Question: The goal is to place a certain number of queens so that there is one queen in each row and column. Queens cannot attack each other, and newly placed queens cannot be captured by existing knights, but there is no need to consider whether knights can be attacked by queens. Each square on the board has a specific color, representing the cost of placing a new queen on that square. The goal is to minimize this cost while meeting these requirements (considering only the minimum cost incurred by newly added queens).
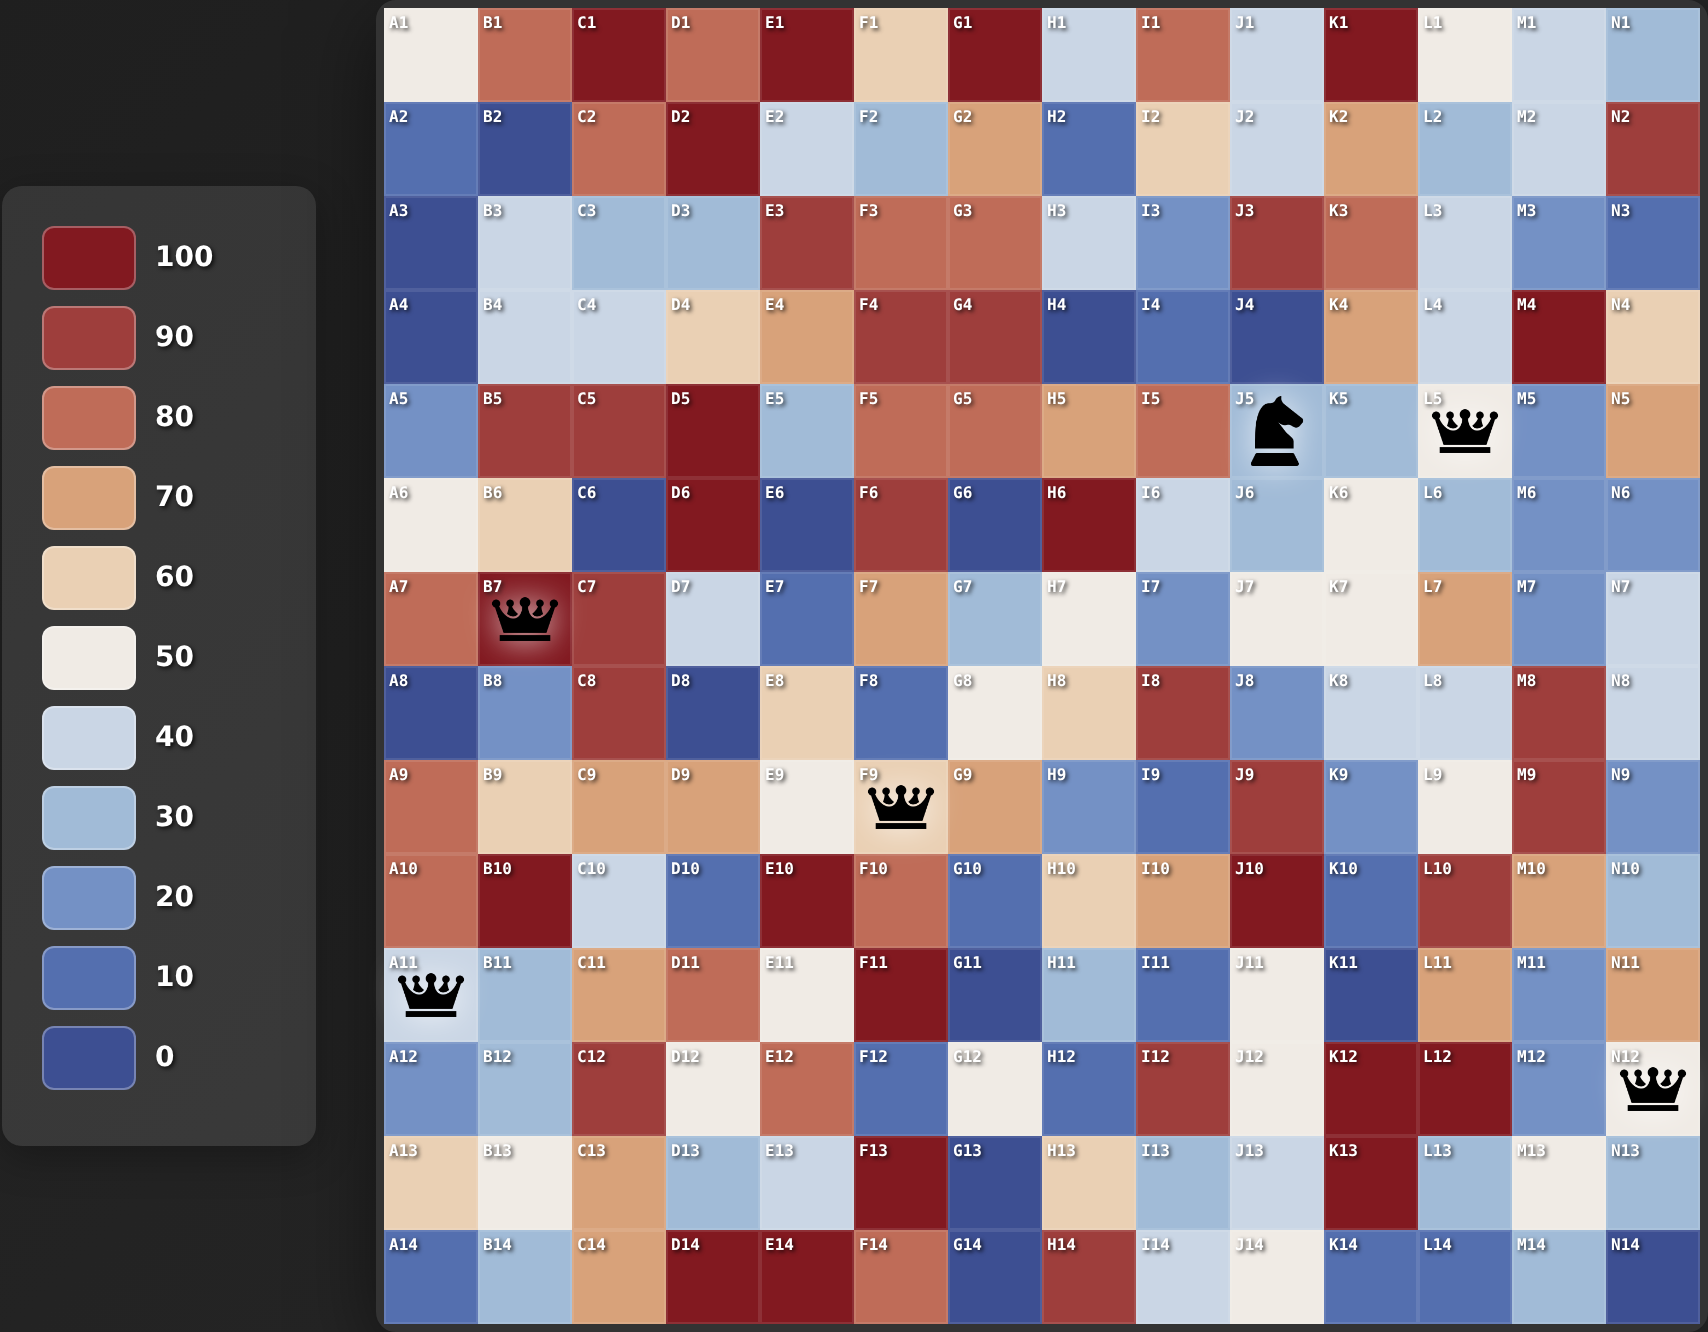
Answer: 390